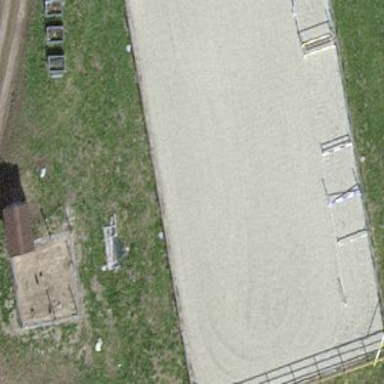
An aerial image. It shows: Fence is in the image.